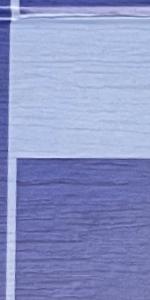
Label: Empty